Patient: sex M, age 22
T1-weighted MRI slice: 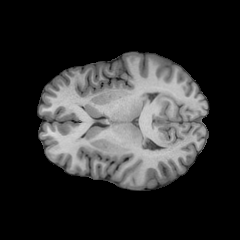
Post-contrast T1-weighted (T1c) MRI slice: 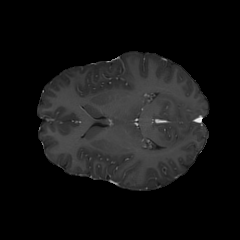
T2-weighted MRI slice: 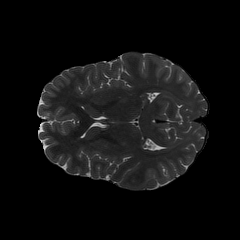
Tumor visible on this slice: no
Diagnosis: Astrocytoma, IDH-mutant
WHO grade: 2